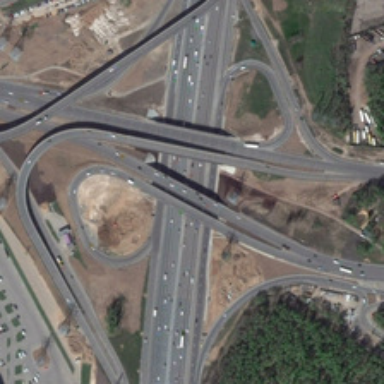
Some green trees and bareland are near a viaduct with some cars .